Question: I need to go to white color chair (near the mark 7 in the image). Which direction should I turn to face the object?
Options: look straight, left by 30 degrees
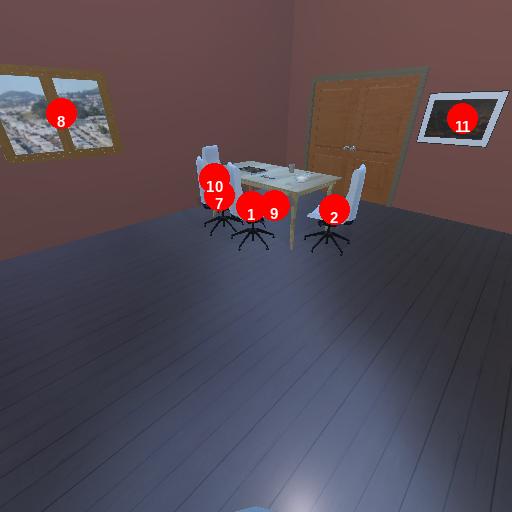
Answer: look straight